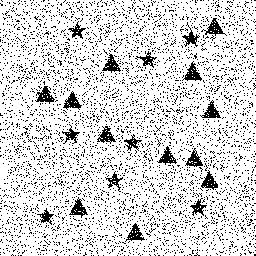
Squares: 0
Triangles: 12
Stars: 8
Total shapes: 20